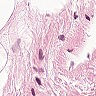
Metastatic tissue present: no